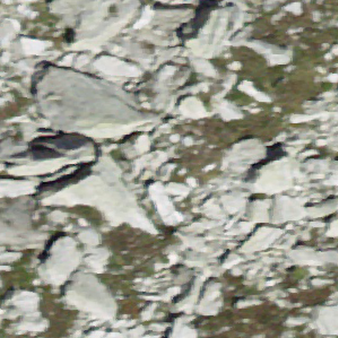
Label: bouldering_area